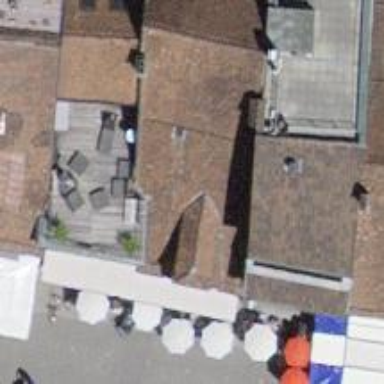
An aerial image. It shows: Cafe.